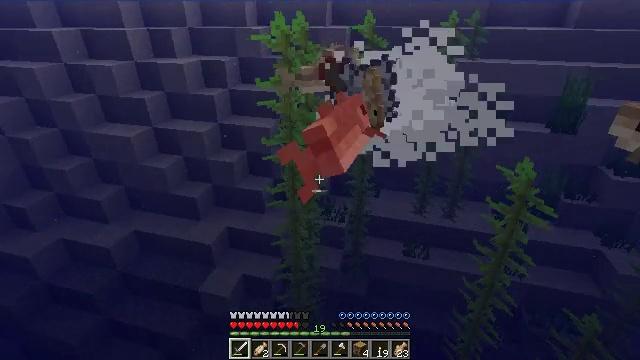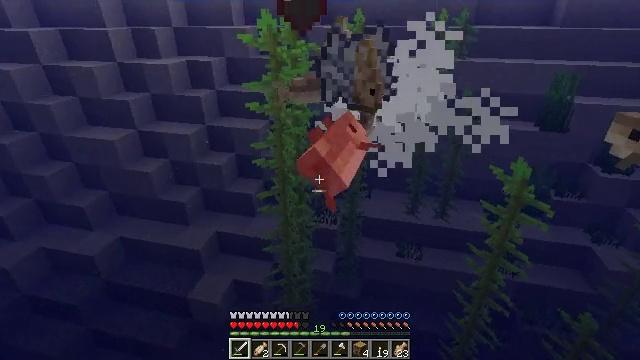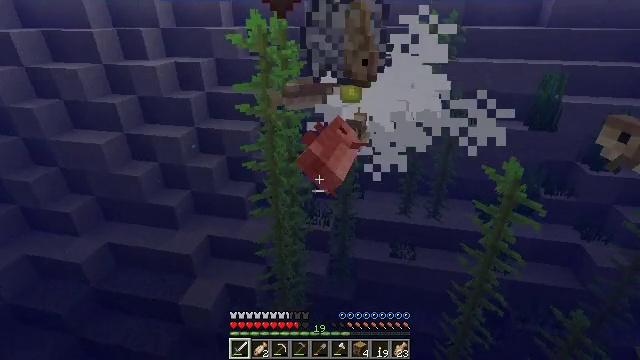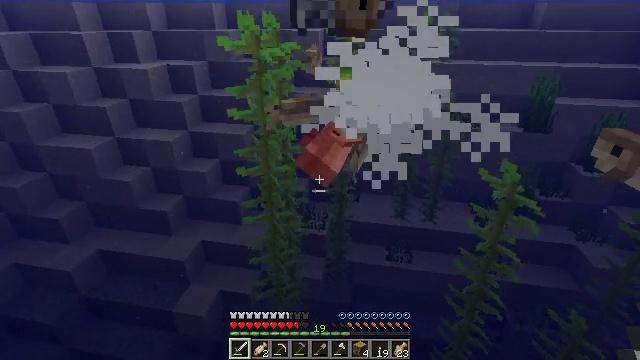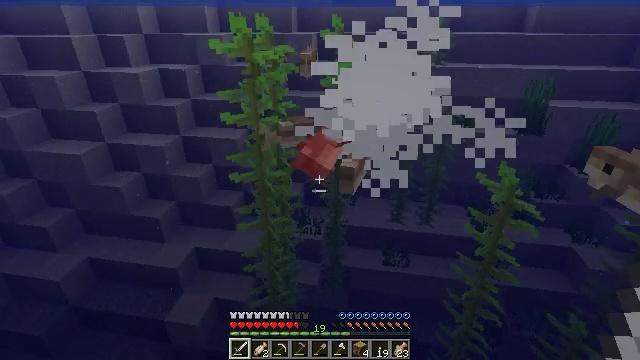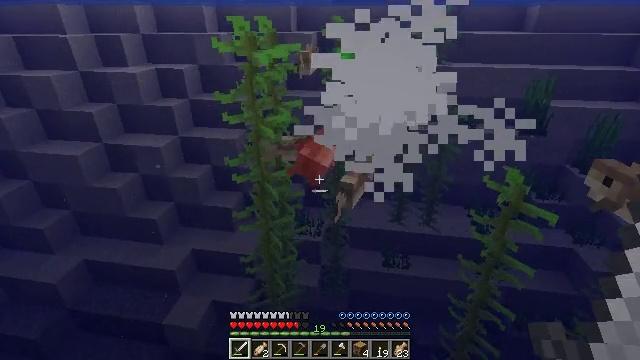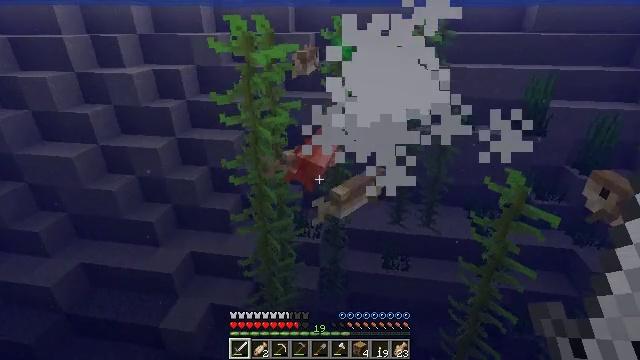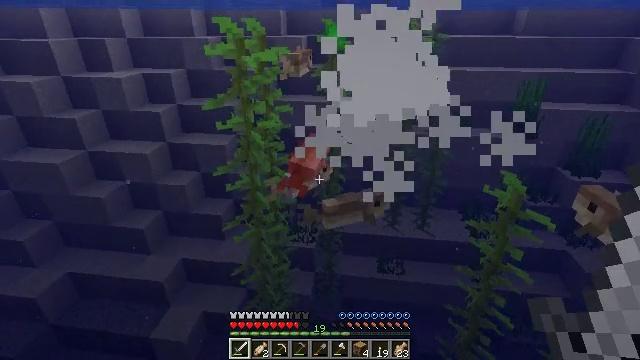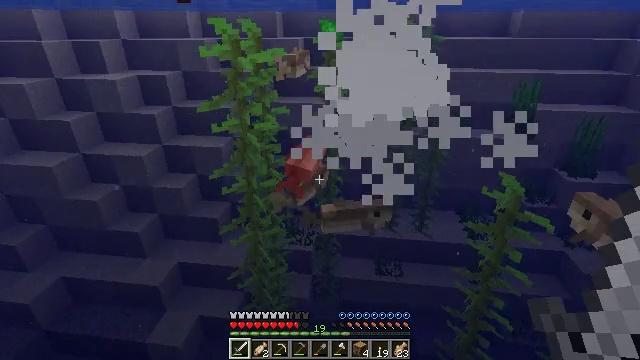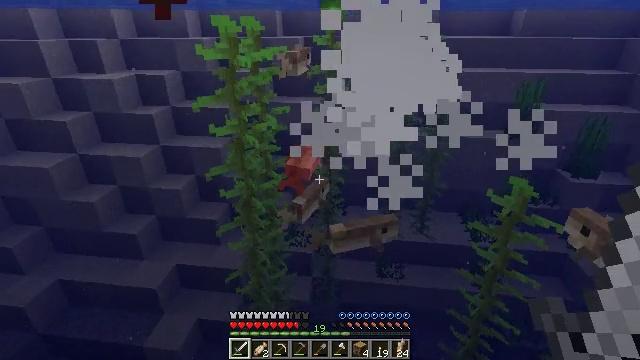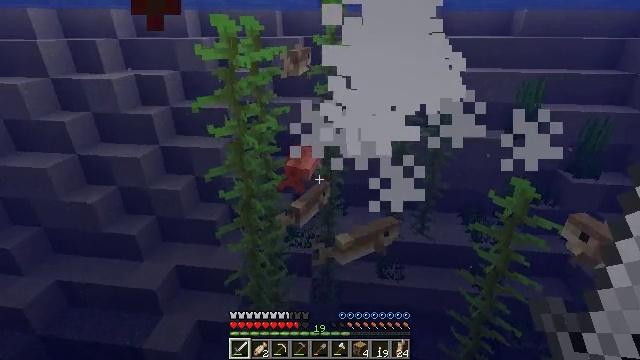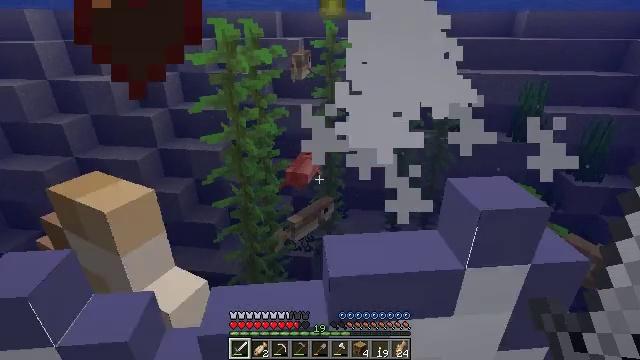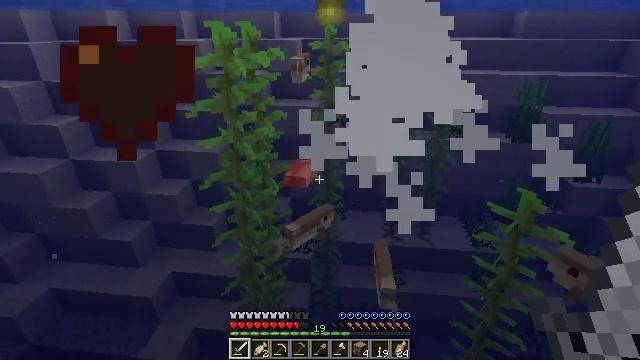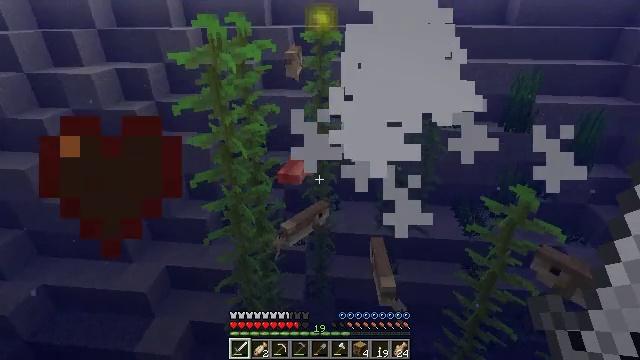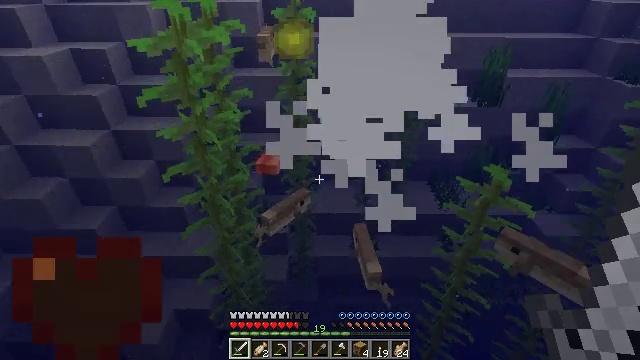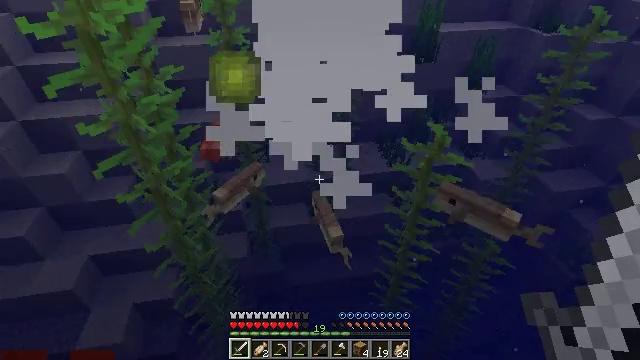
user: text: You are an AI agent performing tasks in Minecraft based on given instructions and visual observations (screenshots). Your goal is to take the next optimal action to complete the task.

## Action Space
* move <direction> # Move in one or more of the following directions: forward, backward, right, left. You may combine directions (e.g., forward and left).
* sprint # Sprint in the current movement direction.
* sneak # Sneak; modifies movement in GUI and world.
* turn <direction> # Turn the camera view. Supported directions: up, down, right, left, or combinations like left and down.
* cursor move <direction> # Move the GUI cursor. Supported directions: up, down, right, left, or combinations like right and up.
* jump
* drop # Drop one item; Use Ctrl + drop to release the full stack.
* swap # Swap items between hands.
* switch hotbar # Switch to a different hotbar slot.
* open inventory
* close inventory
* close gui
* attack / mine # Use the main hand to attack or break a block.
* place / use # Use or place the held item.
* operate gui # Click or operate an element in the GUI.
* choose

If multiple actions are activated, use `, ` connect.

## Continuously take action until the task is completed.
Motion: motion action
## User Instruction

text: Hunt fish.
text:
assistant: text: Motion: move forward, turn right
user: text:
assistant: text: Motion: move forward, turn right
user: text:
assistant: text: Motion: move forward, turn right
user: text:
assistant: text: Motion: move forward, turn right
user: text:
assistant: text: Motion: move forward
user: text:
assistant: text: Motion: move forward
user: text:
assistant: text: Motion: move forward, turn right
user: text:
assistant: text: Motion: move forward
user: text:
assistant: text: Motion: move forward
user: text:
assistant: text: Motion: move forward, jump
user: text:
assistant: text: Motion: move forward, jump
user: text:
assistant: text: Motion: move forward, jump
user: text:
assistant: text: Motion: move forward, turn right and down, jump
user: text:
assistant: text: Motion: move forward, turn right and down
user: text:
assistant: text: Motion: move forward, turn right and down
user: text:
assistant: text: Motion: move forward, turn right and down
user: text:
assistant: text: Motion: move forward, turn right and down
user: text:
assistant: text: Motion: move forward
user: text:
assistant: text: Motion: move forward
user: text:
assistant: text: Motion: move forward, turn down
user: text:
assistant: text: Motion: move forward, turn down
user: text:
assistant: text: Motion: move forward, turn down
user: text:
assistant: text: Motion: move forward
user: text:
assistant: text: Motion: move forward
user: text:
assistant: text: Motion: move forward, turn left and up
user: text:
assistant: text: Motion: move forward, turn left and up
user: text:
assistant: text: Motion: move forward, turn left and up
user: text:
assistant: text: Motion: move forward, attack / mine
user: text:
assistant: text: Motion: move forward, attack / mine
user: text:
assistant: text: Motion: move forward, attack / mine